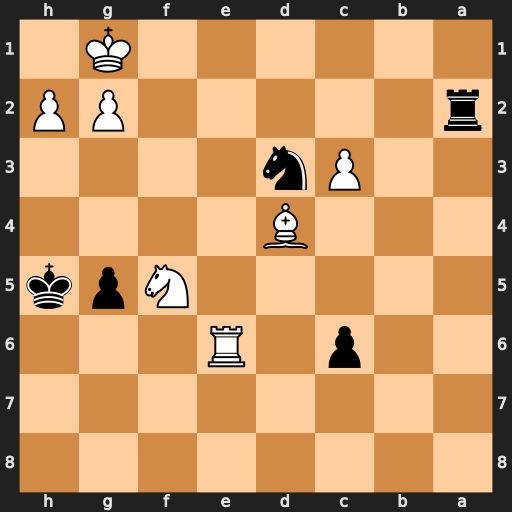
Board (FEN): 8/8/2p1R3/5Npk/3B4/2Pn4/r5PP/6K1
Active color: b
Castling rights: -
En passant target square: -
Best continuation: Ra1+ Re1 Rxe1#